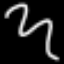
Label: squiggle